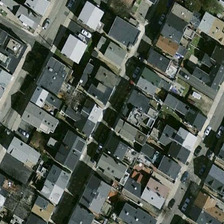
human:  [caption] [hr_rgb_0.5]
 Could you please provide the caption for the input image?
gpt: many gray buildings are in a dense residential area .

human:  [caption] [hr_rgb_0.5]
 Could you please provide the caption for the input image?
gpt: many gray buildings are in a dense residential area .

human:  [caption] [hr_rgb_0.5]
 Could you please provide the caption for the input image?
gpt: many gray buildings are in a dense residential area .

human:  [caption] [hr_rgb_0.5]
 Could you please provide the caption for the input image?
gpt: many gray buildings are in a dense residential area .

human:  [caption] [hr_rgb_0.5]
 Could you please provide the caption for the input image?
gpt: many gray buildings are in a dense residential area .